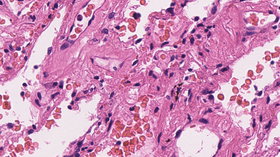
Tumor epithelial tissue: no
Tumor-associated stroma tissue: no
Normal tissue: yes